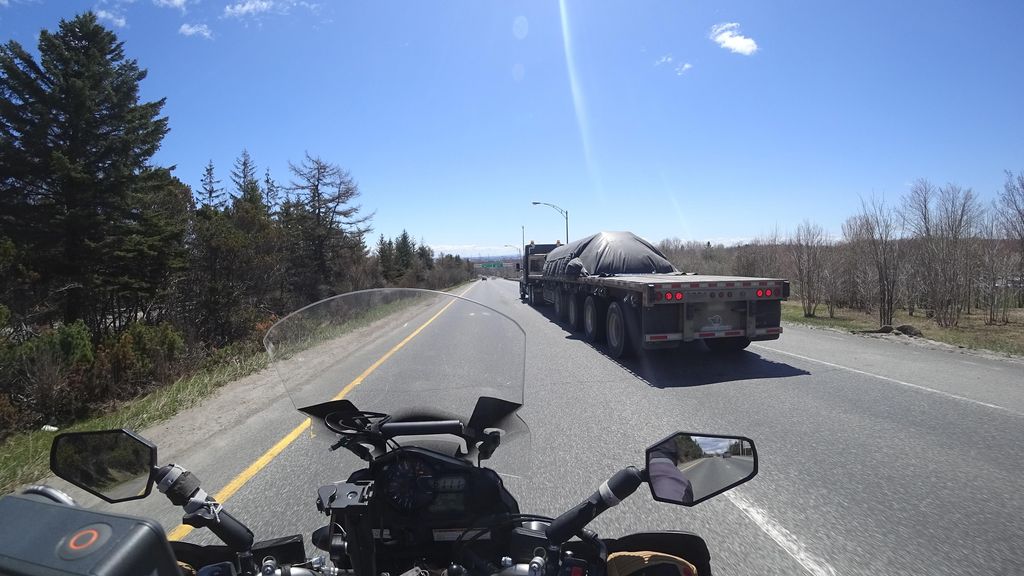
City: quebec_city